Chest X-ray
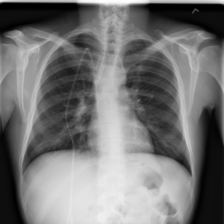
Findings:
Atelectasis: negative
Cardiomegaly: negative
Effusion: negative
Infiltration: negative
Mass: negative
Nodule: negative
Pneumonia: negative
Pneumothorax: negative
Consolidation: negative
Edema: negative
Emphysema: negative
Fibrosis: negative
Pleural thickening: negative
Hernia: negative